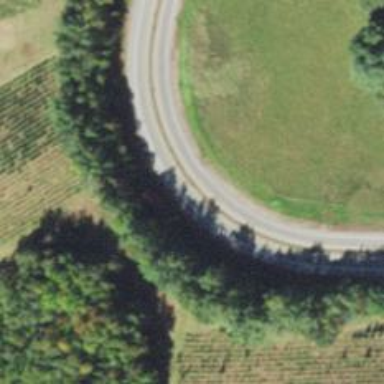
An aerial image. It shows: Primary highway.